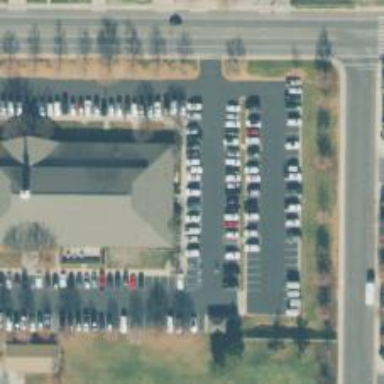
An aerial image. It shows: Parking space.